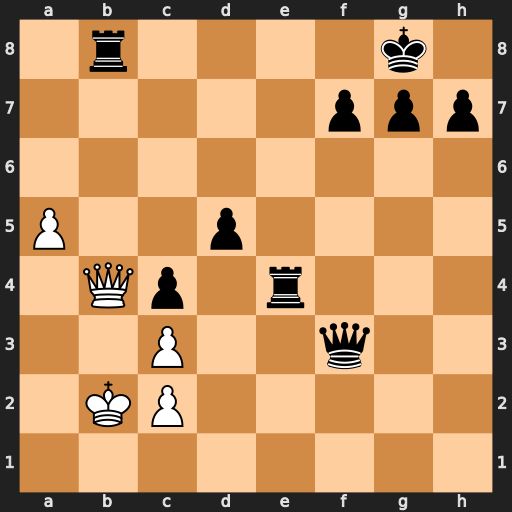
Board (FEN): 1r4k1/5ppp/8/P2p4/1Qp1r3/2P2q2/1KP5/8
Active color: w
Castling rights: -
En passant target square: -
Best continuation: Qxb8+ Re8 Qxe8#